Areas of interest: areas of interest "Yiwu Home Appliances Market"
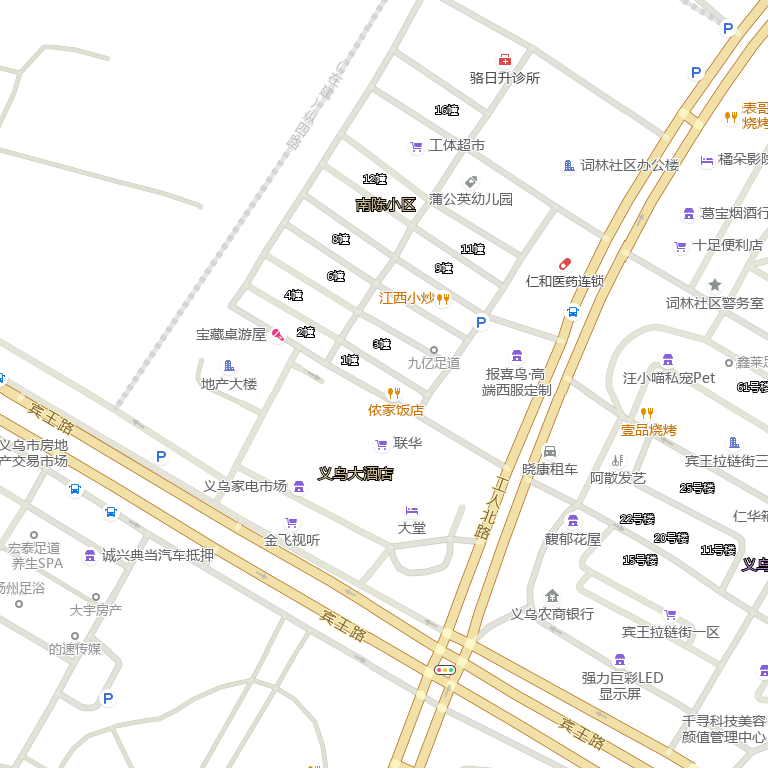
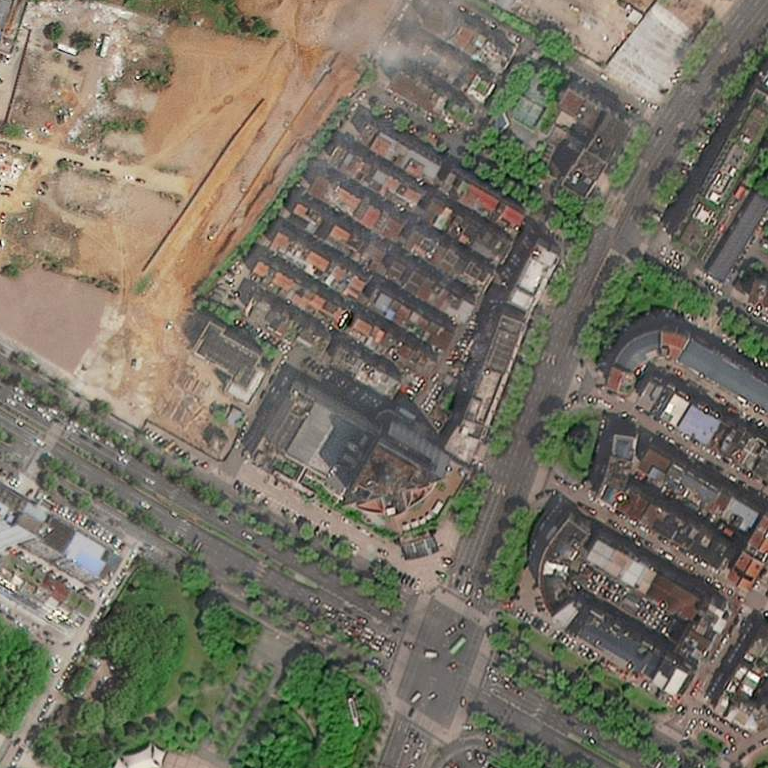